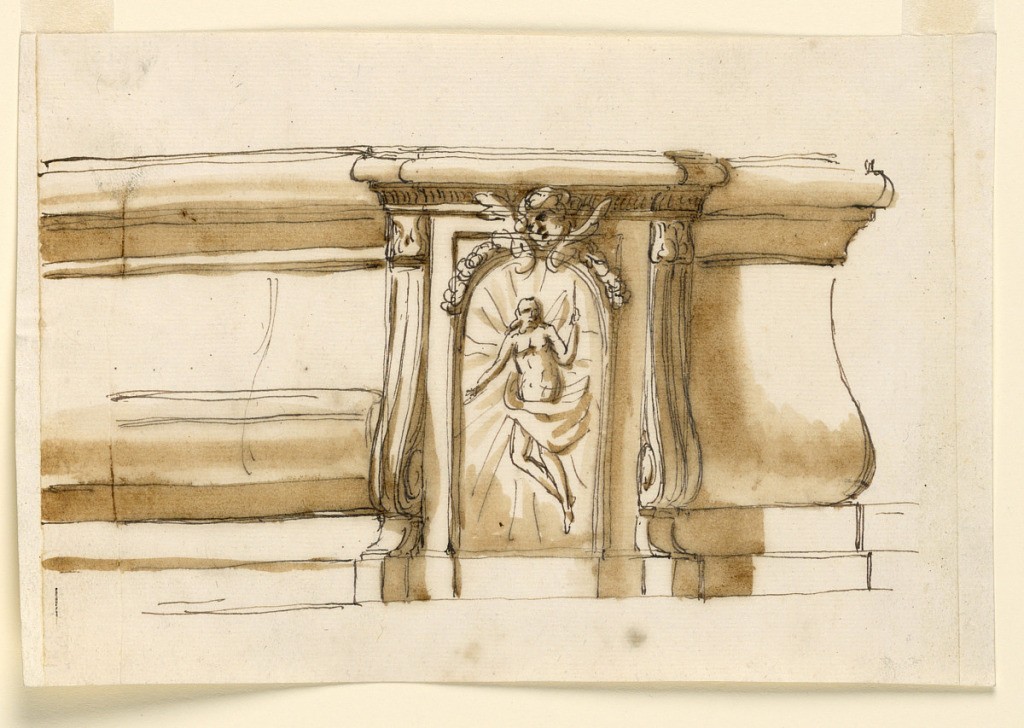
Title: Design for a Tabernacle
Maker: Giuseppe Barberi, Italian, 1746–1809
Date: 1746-1809
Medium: Pen and brown ink, brush and brown wash on lined off-white laid paper
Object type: Drawing
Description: See 1901-39-2625. The tabernacle is framed by reversed consoles. Upon the door is a representation of the rising Christ. It is above semi-circular and has on top a cherub and a garland. Laterally are moldings, with a high, central ogee, at left seen from the front, at right from the side.